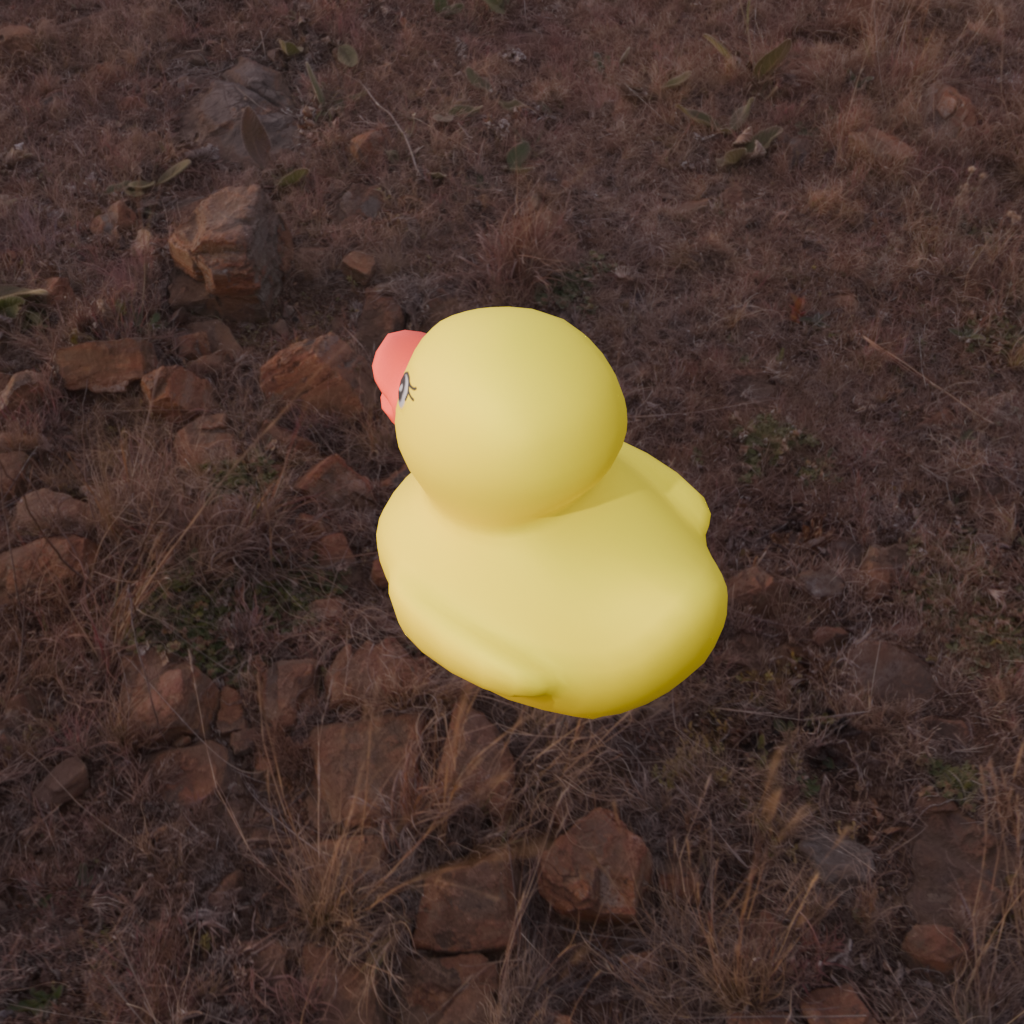
an image of a yellow rubber duck seen from <back_left_top> in a rural landscape at sunset with a colorful sky.